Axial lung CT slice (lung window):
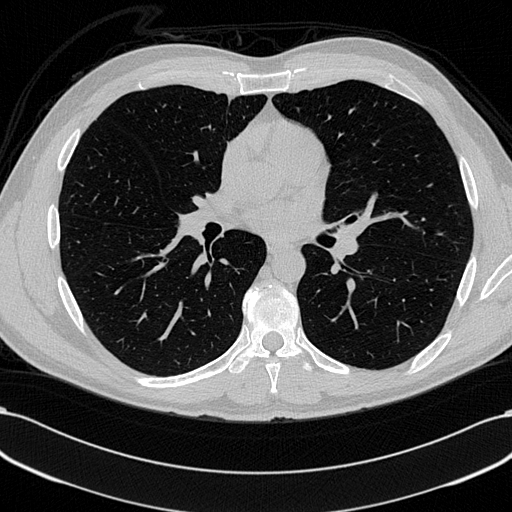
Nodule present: no